Question: I am trying to concatenate a variable to make my output "prettier", however it seems to output as an empty string when concatenated with other string values.
The output code excerpt looks like this:
'''
local name = ""
local SendMessage = alien.User32.SendMessageA
SendMessage:types{ret = "int", abi = "stdcall", "pointer", "int", "int", "string"}
SendMessage(handle, LB_GETTEXT, index, name)
print(type(name)) --To verify that it is a string type
print(name) --Prints the name "Sample 1" perfectly fine
print("Title: " .. name .. "
") --Doesn't print the name variable "Sample 1"
'''
Output:

The 'name' variable is set via <URL>.
I have also tried 'tostring(name)' and 'alien.tostring(name)'. Neither of which fix the issue.
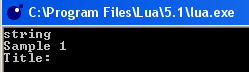
Answer: After a lot of trial and error as well as reading the <URL>, I discovered that using an 'Alien Buffer' solves the issue of converting between the hybrid C-Lua string and a native Lua string:
'''
local name = alien.buffer()
print("Title: " .. name:tostring() .. "
")
'''
You can then use the 'tostring()' method on the variable at any time to get the native Lua string.
The buffer variable will be of type 'userdata'. If you try to print it out by itself, it will show its contents, but if you try to concatenate it like a string (without the ':tostring()') Lua will throw an error because you cannot concatenate a 'string' with 'userdata'.